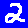
Digit: 2